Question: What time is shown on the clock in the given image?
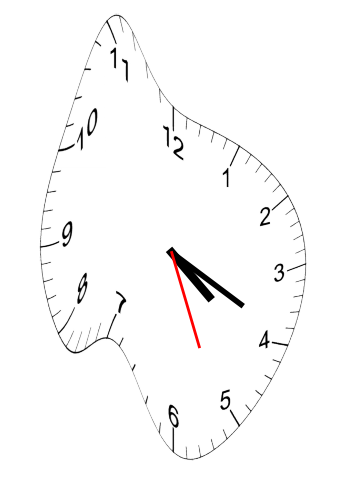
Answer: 04:19:26